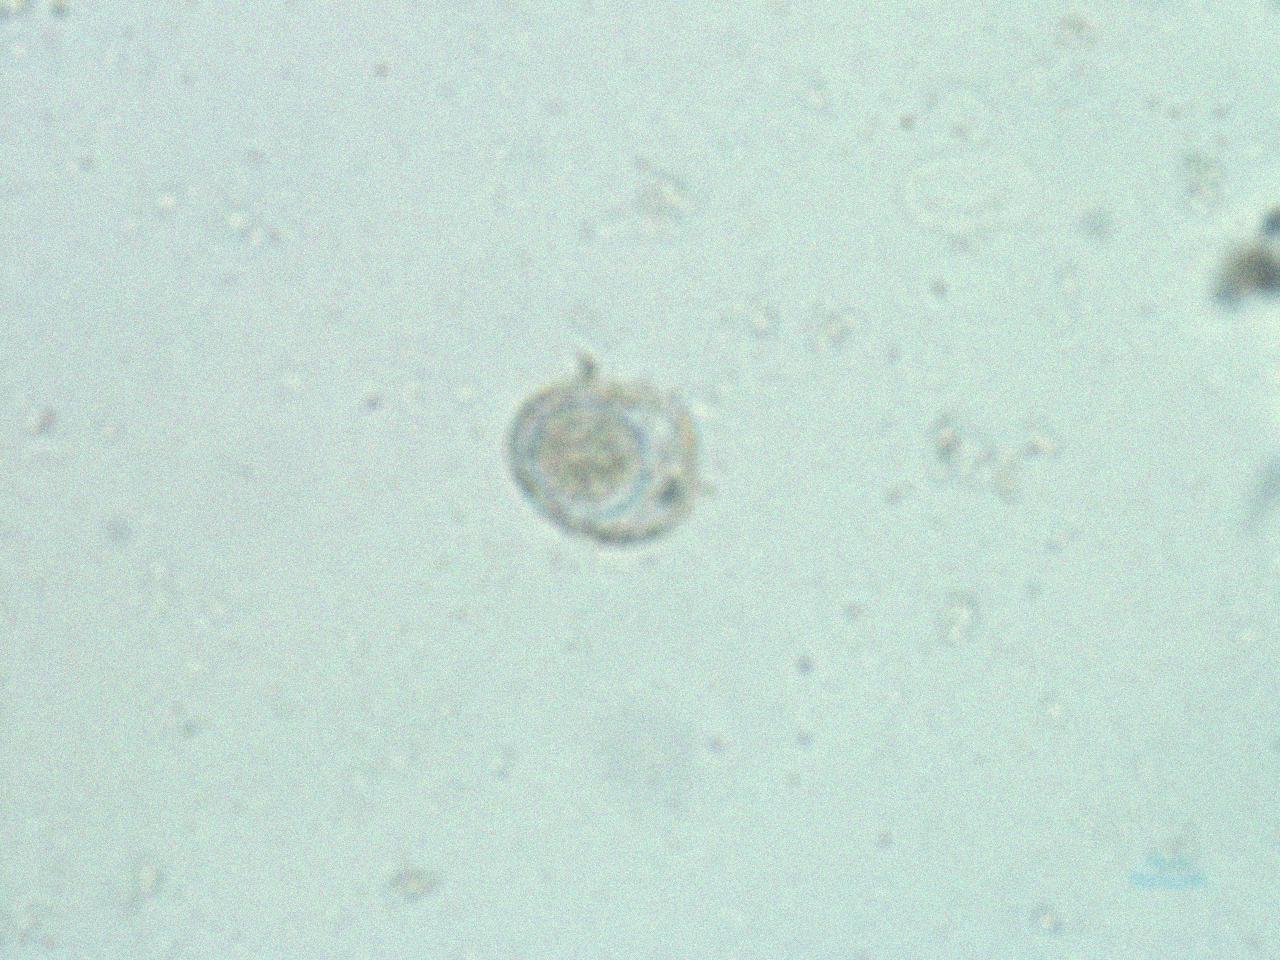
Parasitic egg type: Hymenolepis nana